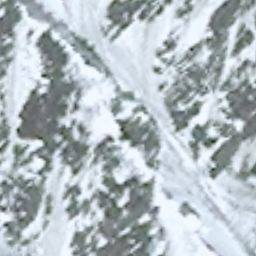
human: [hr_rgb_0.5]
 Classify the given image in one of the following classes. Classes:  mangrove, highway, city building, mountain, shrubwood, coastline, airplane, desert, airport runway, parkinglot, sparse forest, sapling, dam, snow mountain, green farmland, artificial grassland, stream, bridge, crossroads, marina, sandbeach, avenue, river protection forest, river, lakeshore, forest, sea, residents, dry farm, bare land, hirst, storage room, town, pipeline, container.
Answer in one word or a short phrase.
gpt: snow mountain